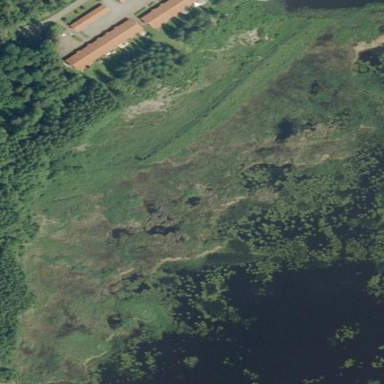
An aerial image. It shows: Reedbed in wetland area.